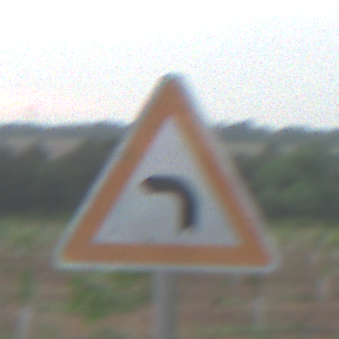
Verkehrszeichen: KurveLinks
Umgebung: Outdoor, Nature
Tageszeit: SunriseSunset
Wetter: PartlyCloudy
Licht: Natural
Jahreszeit: NotSpecified
Kontrast: LowContrast